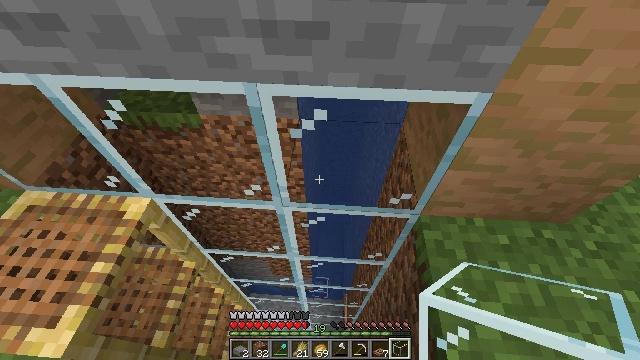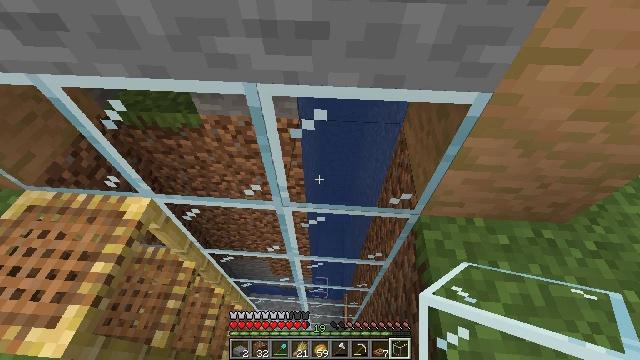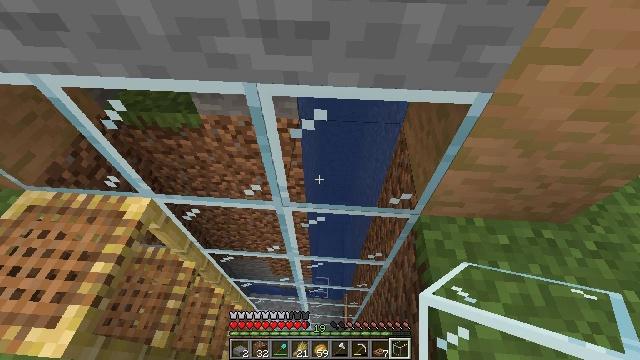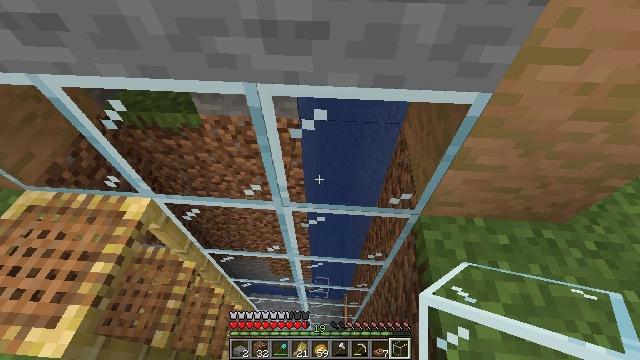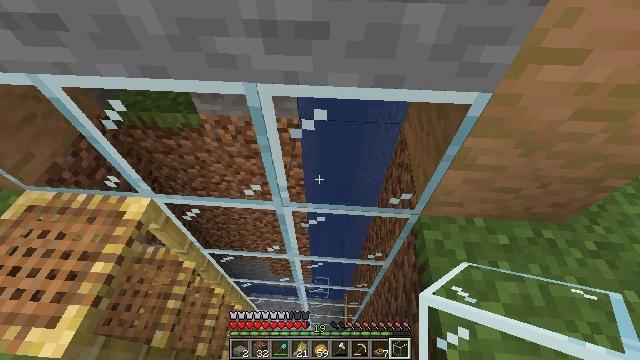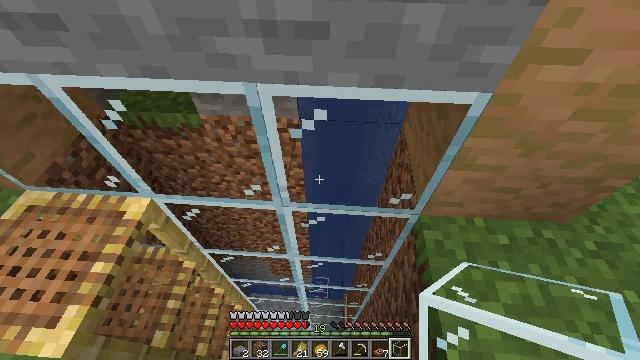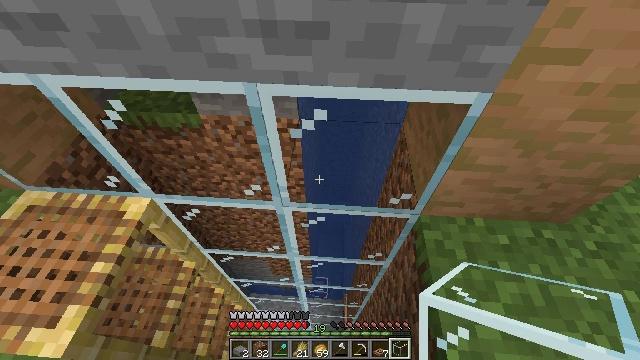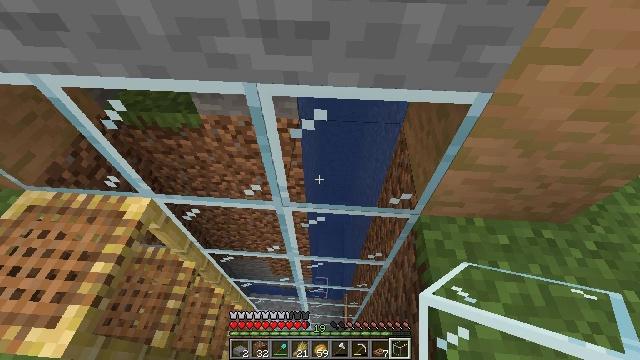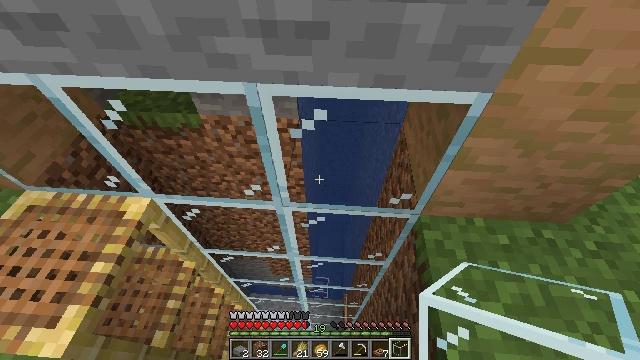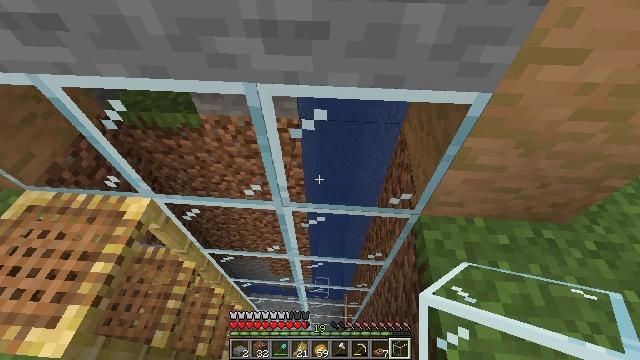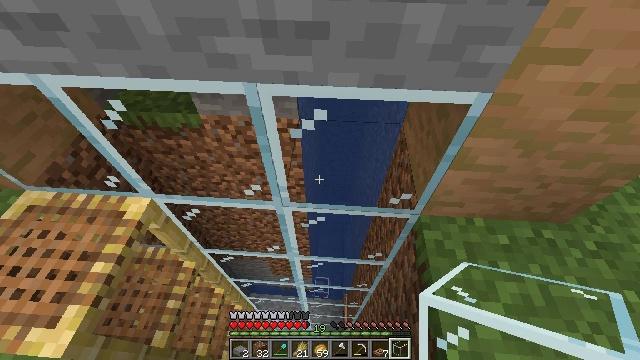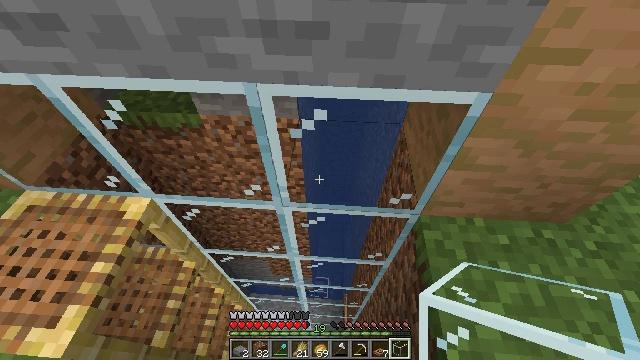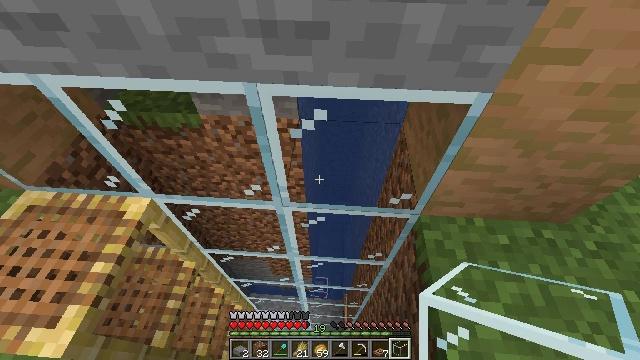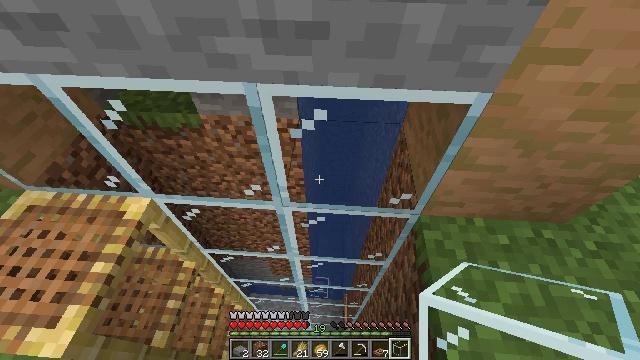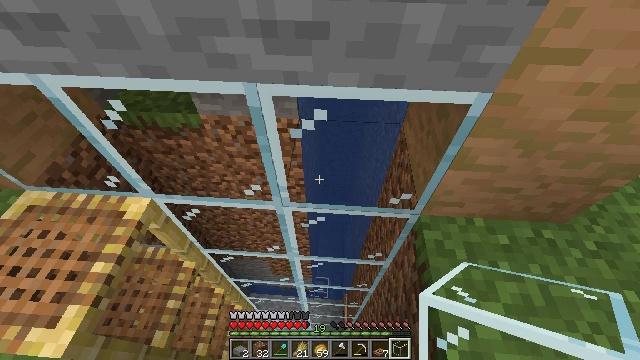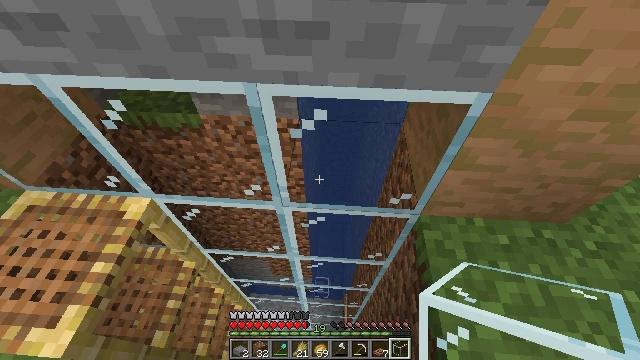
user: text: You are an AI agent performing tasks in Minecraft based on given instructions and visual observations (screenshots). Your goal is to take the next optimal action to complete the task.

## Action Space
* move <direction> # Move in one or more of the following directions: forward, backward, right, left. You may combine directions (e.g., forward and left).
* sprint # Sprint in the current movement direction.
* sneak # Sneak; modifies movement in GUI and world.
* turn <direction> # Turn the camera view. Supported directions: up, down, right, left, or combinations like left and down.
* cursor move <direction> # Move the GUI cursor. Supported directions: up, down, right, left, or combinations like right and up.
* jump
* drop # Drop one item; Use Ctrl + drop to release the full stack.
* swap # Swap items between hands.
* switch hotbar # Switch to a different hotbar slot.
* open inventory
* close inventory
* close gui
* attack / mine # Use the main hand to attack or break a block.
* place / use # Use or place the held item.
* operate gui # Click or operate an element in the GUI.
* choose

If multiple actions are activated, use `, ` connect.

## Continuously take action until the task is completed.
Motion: motion action
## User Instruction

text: Use jungle wood planks and sticks to make a jungle sign.
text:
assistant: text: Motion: no_op
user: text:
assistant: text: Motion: no_op
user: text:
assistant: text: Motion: no_op
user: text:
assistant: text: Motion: no_op
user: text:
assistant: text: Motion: no_op
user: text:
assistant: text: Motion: no_op
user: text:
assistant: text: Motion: no_op
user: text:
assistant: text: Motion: no_op
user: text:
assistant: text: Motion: no_op
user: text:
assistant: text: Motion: no_op
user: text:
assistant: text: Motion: no_op
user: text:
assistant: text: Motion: no_op
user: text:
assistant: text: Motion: no_op
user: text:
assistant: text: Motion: no_op
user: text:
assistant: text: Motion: no_op
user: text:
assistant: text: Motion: no_op
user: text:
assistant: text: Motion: no_op
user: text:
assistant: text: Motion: no_op
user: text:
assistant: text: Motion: no_op
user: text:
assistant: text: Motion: no_op
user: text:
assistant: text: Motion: no_op
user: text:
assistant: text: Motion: no_op
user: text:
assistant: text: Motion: no_op
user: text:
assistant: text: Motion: no_op
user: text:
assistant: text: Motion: no_op
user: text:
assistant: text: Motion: no_op
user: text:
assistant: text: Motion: no_op
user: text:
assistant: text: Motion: no_op
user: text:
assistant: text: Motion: no_op
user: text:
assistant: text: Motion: no_op